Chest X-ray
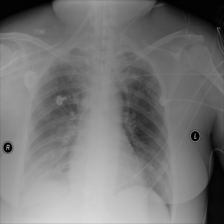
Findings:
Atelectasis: negative
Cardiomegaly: negative
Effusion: negative
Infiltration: negative
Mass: negative
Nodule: negative
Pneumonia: negative
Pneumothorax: negative
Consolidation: positive
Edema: negative
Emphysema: negative
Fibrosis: negative
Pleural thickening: negative
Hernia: negative